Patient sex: M
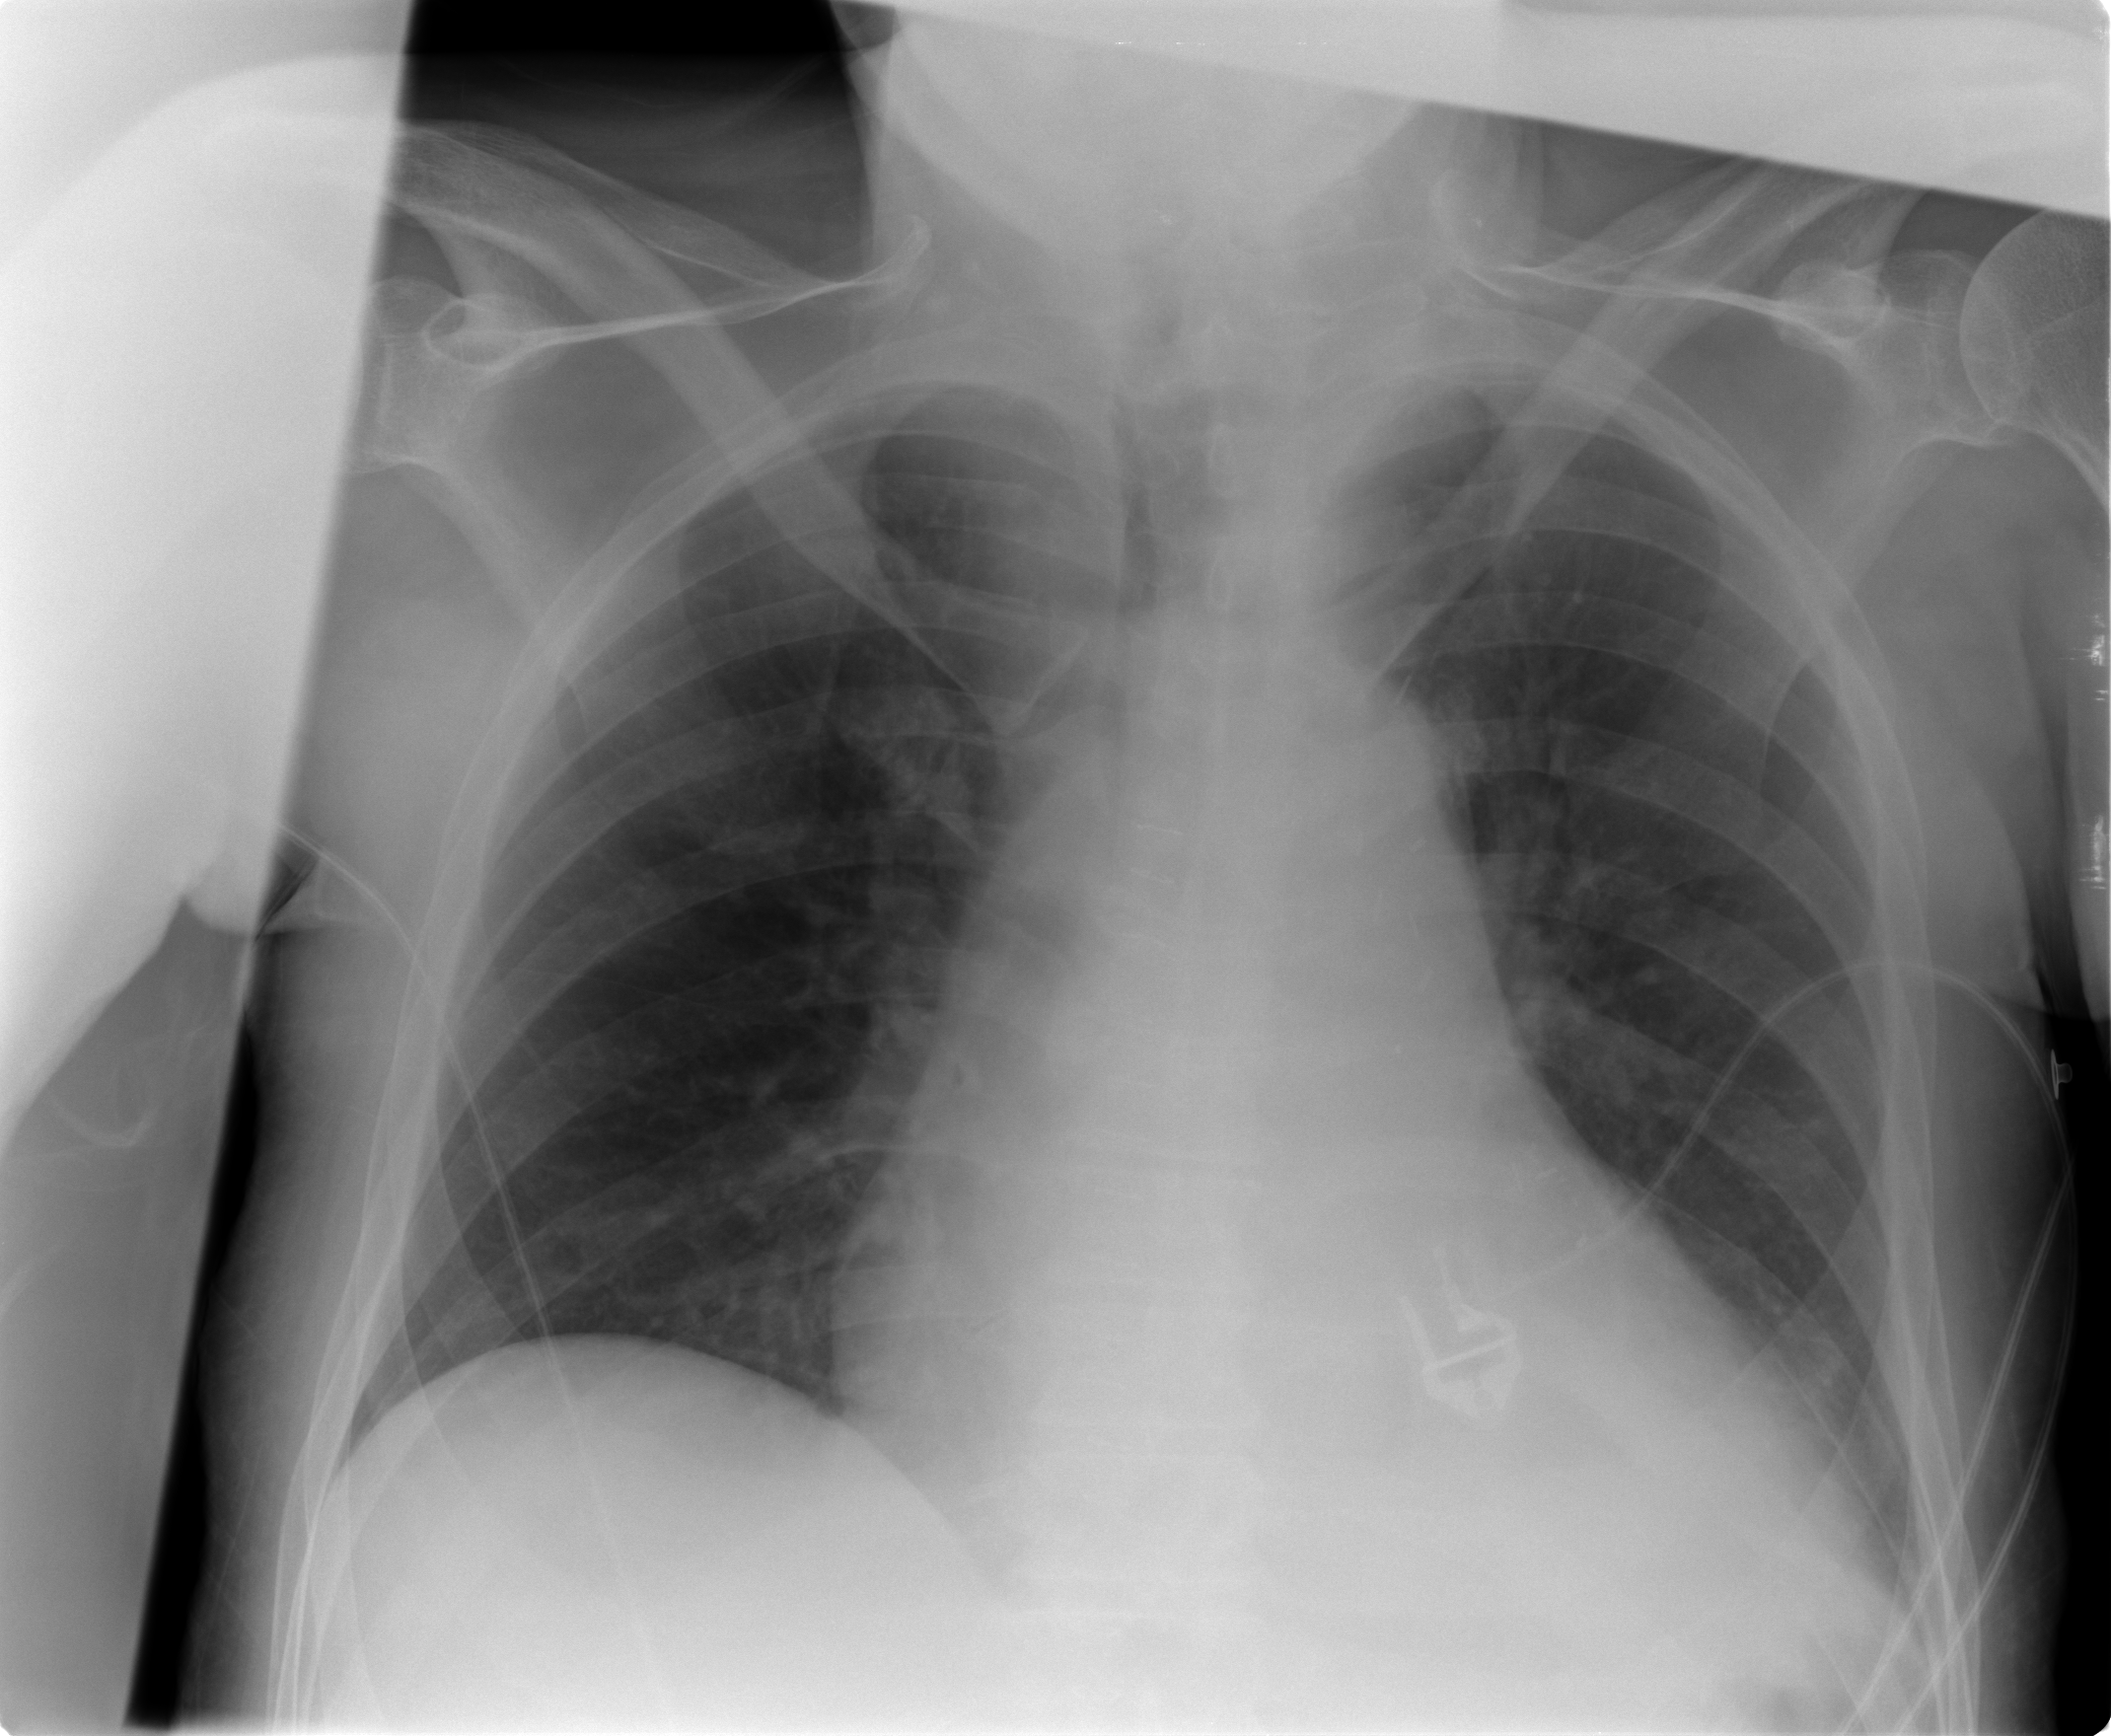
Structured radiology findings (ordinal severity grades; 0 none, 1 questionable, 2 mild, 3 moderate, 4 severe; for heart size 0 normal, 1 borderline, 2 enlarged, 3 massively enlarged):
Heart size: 2
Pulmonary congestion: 0
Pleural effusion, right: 0
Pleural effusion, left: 0
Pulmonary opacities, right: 0
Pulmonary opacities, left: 0
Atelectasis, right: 2
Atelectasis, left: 0